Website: lowes
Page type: customer-info-address
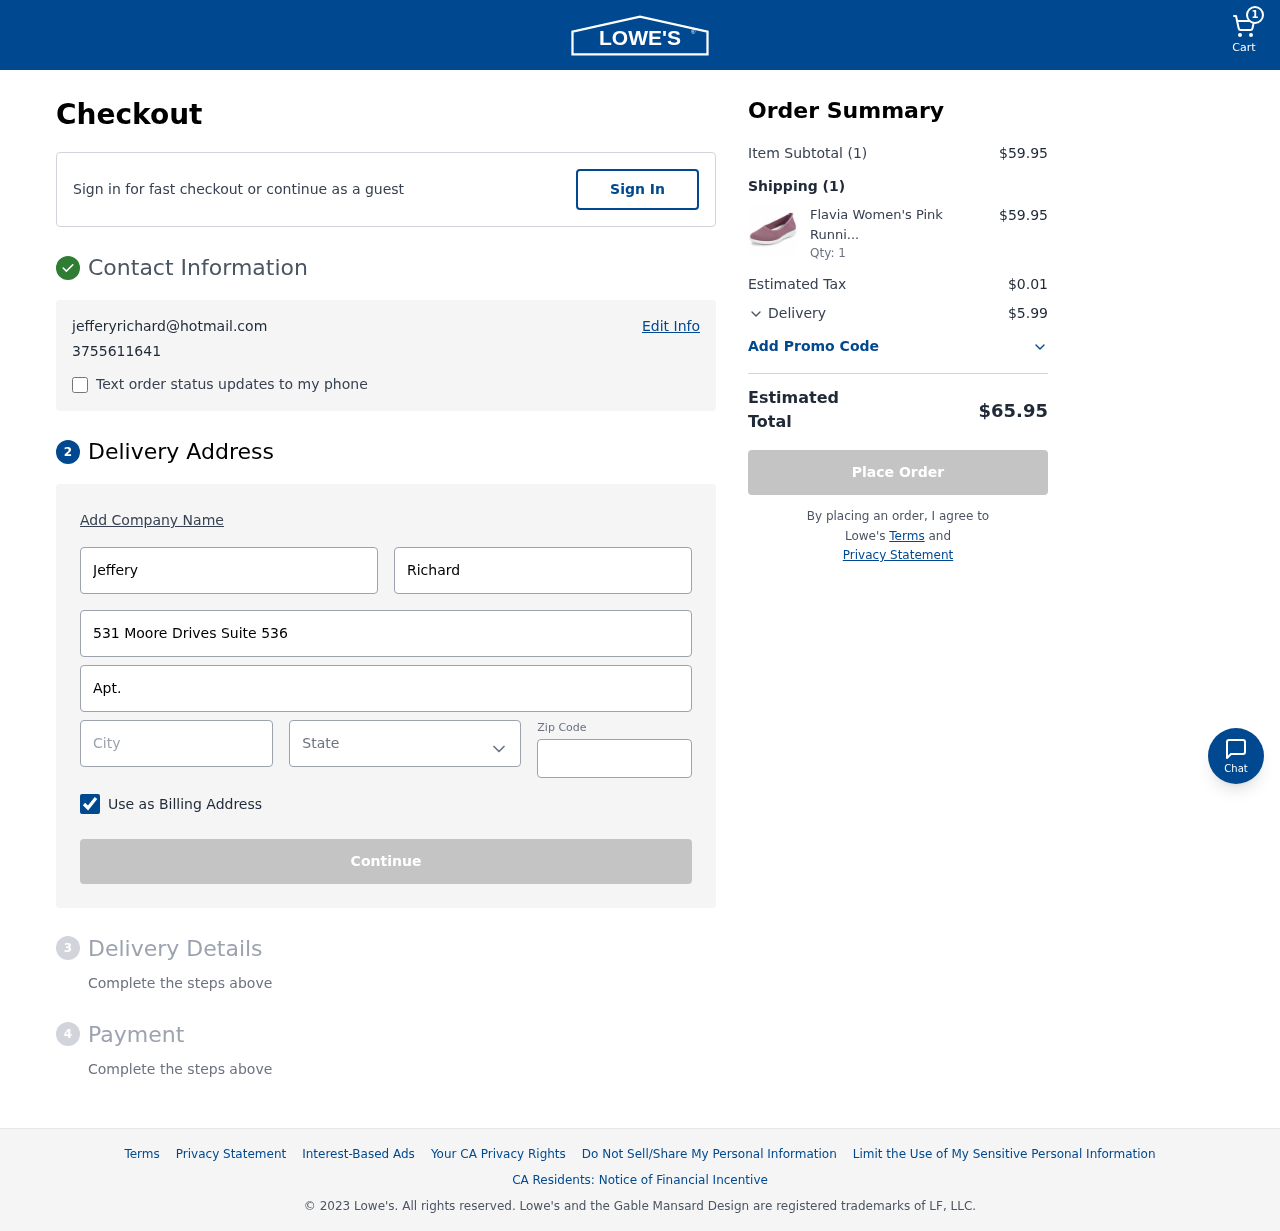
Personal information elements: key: PII_CITY
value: Johnsonhaven
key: PII_EMAIL
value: jefferyrichard@hotmail.com
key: PII_FIRSTNAME
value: Jeffery
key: PII_LASTNAME
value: Richard
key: PII_PHONE
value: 3755611641
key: PII_POSTCODE
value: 56295
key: PII_STATE
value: Michigan
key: PII_STREET
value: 531 Moore Drives Suite 536
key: PII_STREET2
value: Apt. 309
Product elements: key: PRODUCT1_NAME
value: Flavia Women's Pink Running Shoes-9 UK (41 EU) (10 US) (FKT/FB-01/PNK)
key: PRODUCT1_QUANTITY
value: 1
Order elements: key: ORDER_NUM_ITEMS
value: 1
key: ORDER_SUBTOTAL
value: $59.95
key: ORDER_NUM_ITEMS2
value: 1
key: ORDER_SUBTOTAL2
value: $59.95
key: ORDER_TAX
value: $0.01
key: ORDER_SHIPPING_COST
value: $5.99
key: ORDER_TOTAL
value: $65.95